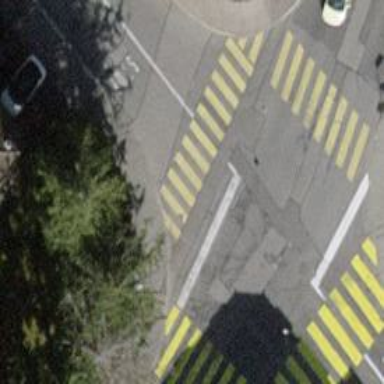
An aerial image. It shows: Uncontrolled crossing on the road.